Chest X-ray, PA view. Patient: 61 years old, sex M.
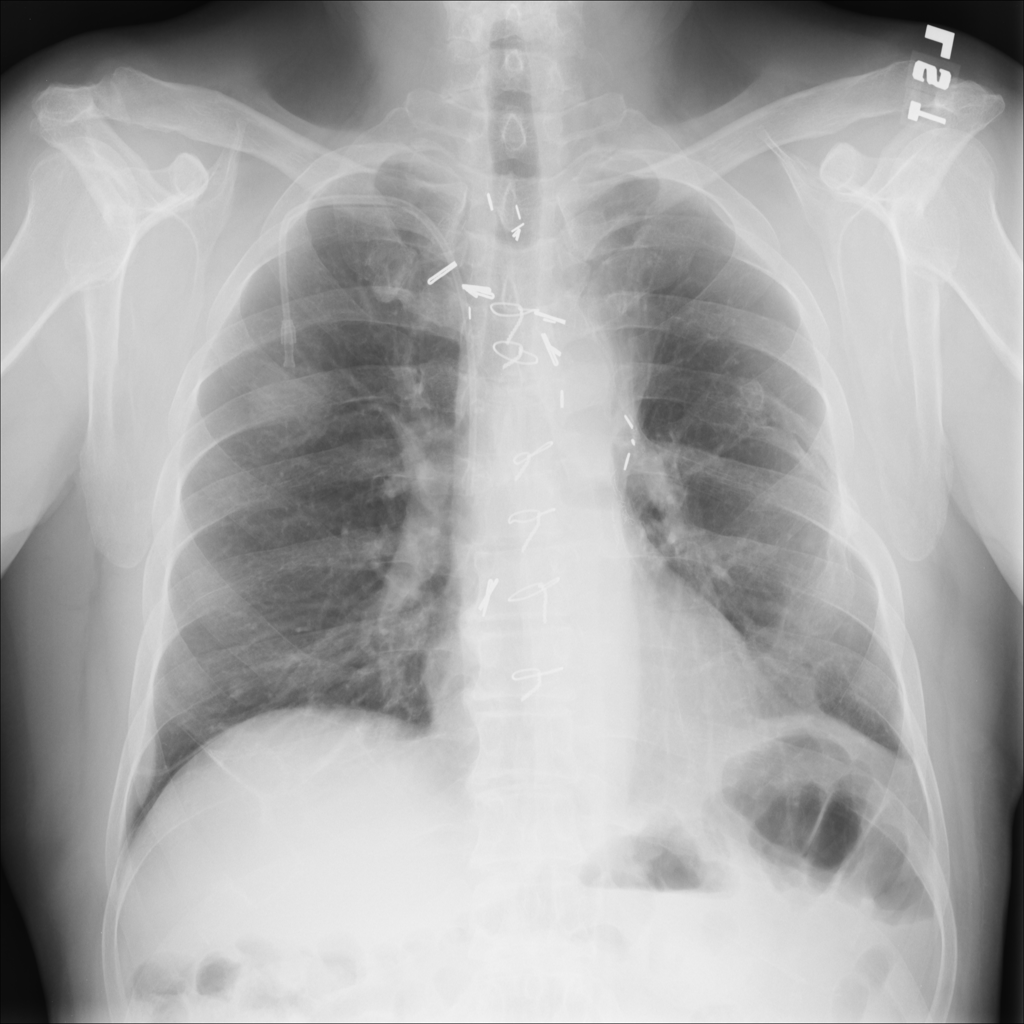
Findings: No Finding